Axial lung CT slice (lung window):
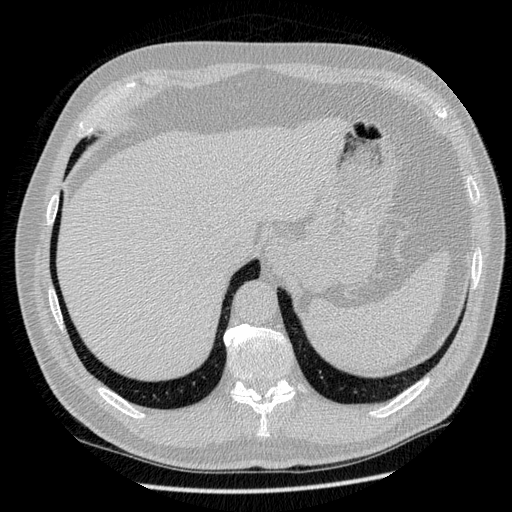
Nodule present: no